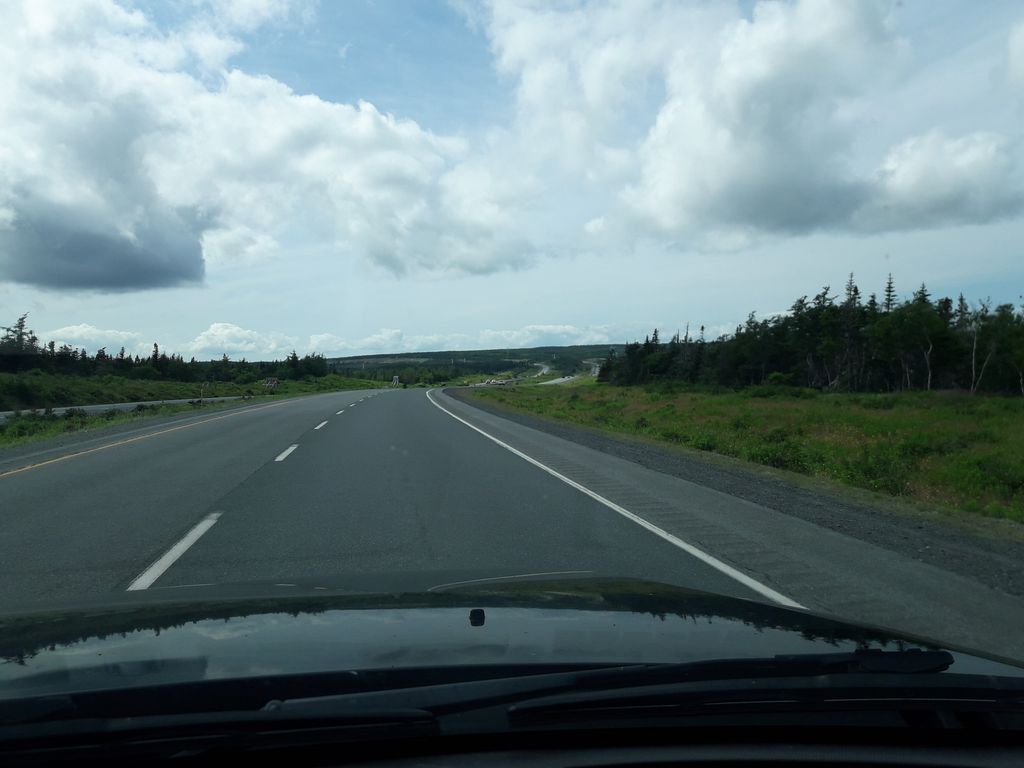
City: st_johns